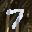
Label: 7